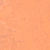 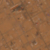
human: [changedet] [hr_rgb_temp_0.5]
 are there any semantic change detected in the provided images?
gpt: Some streets and houses appeared in the desert.